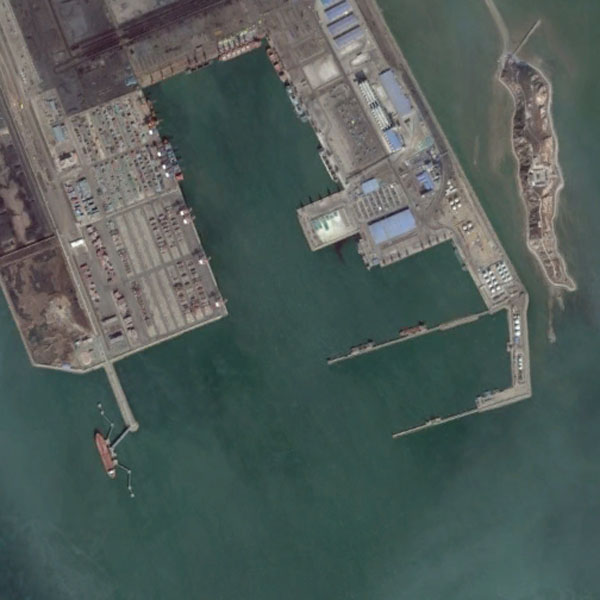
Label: Port